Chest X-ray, AP view. Patient: 23 years old, sex M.
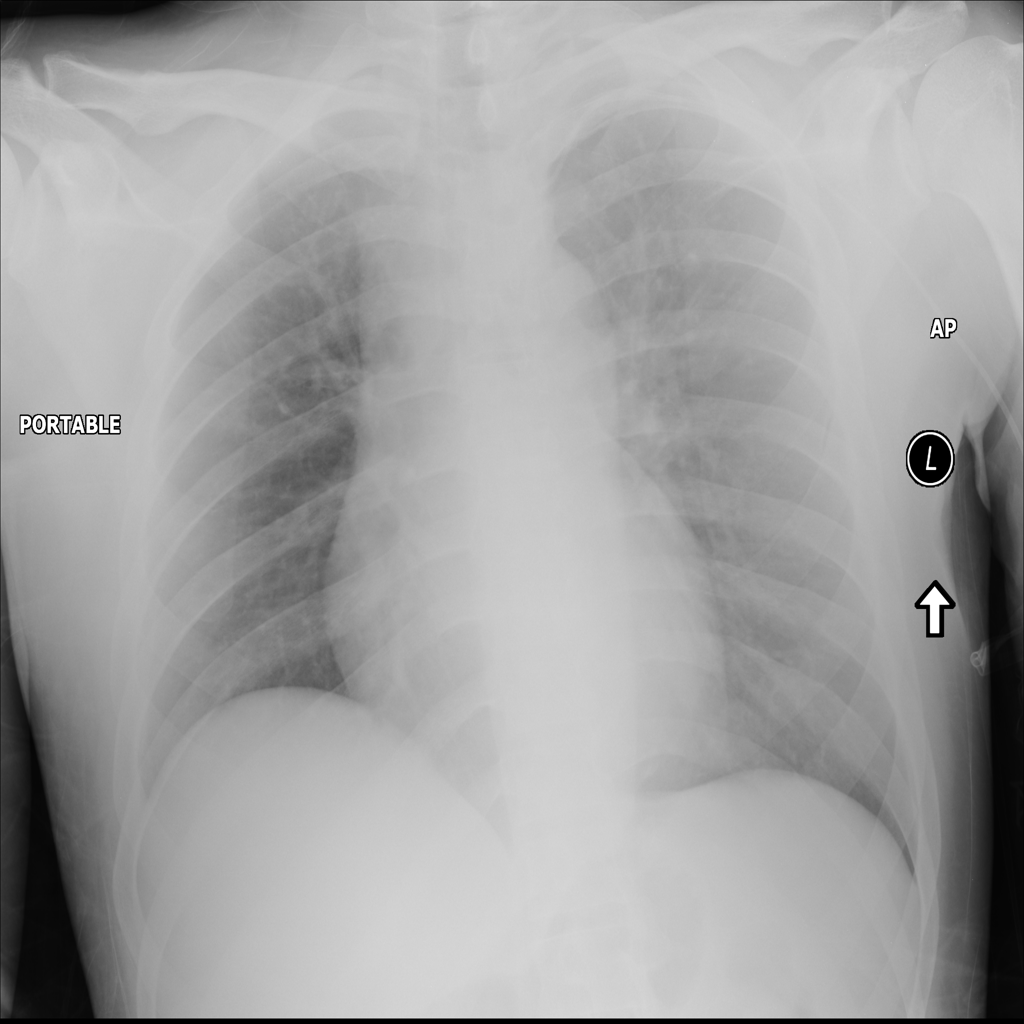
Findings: No Finding